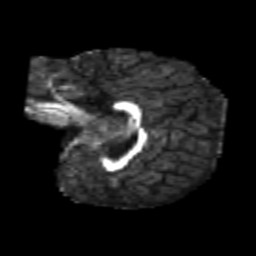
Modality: FA
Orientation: sagittal
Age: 6
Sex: male
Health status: healthy